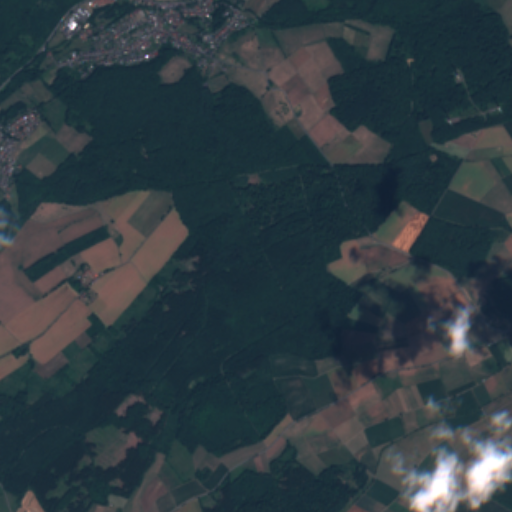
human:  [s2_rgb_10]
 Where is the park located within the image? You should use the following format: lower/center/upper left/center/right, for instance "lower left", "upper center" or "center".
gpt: The park is located in the upper center of the image.
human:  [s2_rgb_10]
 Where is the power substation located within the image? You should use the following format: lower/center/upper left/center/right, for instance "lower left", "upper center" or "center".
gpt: The power substation is located in the upper left of the image.
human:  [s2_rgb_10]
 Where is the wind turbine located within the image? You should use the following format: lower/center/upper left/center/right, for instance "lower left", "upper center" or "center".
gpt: The wind turbine is located in the upper right of the image.
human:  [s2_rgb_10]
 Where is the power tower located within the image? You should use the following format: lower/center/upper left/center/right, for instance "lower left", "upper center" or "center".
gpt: There is no power tower in the image.